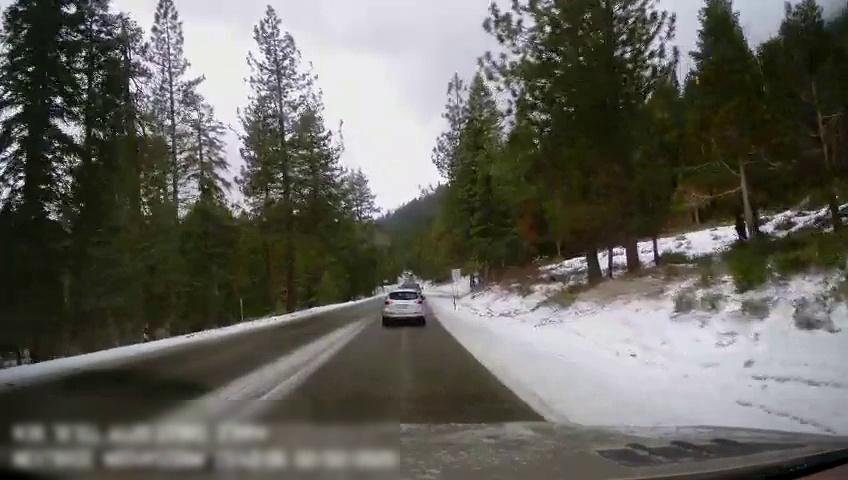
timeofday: Day
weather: Snowy
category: Drivable Space
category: Vehicles | Truck
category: Vehicles | SUV
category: Lanes | Current Lane
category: Traffic | Signs